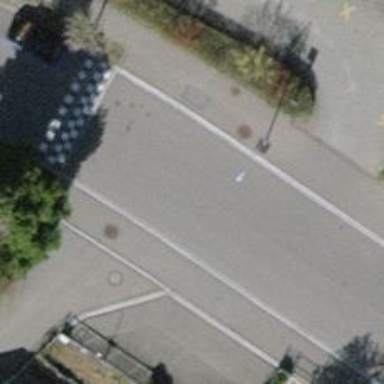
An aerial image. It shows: Asphalt footway with crossing.